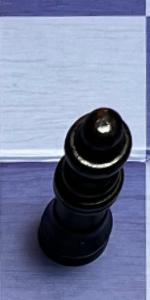
Label: Queen_Black